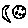
Label: moon